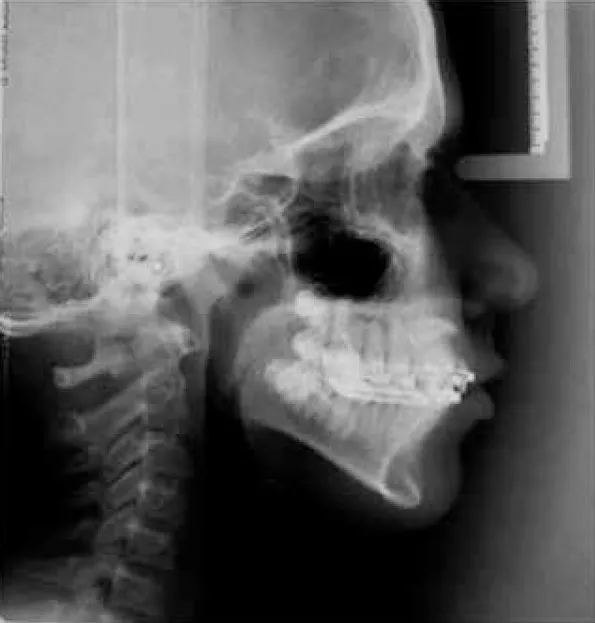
Lateral cephalogram revealing impaction of tooth #21 with coronal long axis
horizontally positioned between the middle and apical third of adjacent teeth
roots.
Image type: radiology (x_ray)